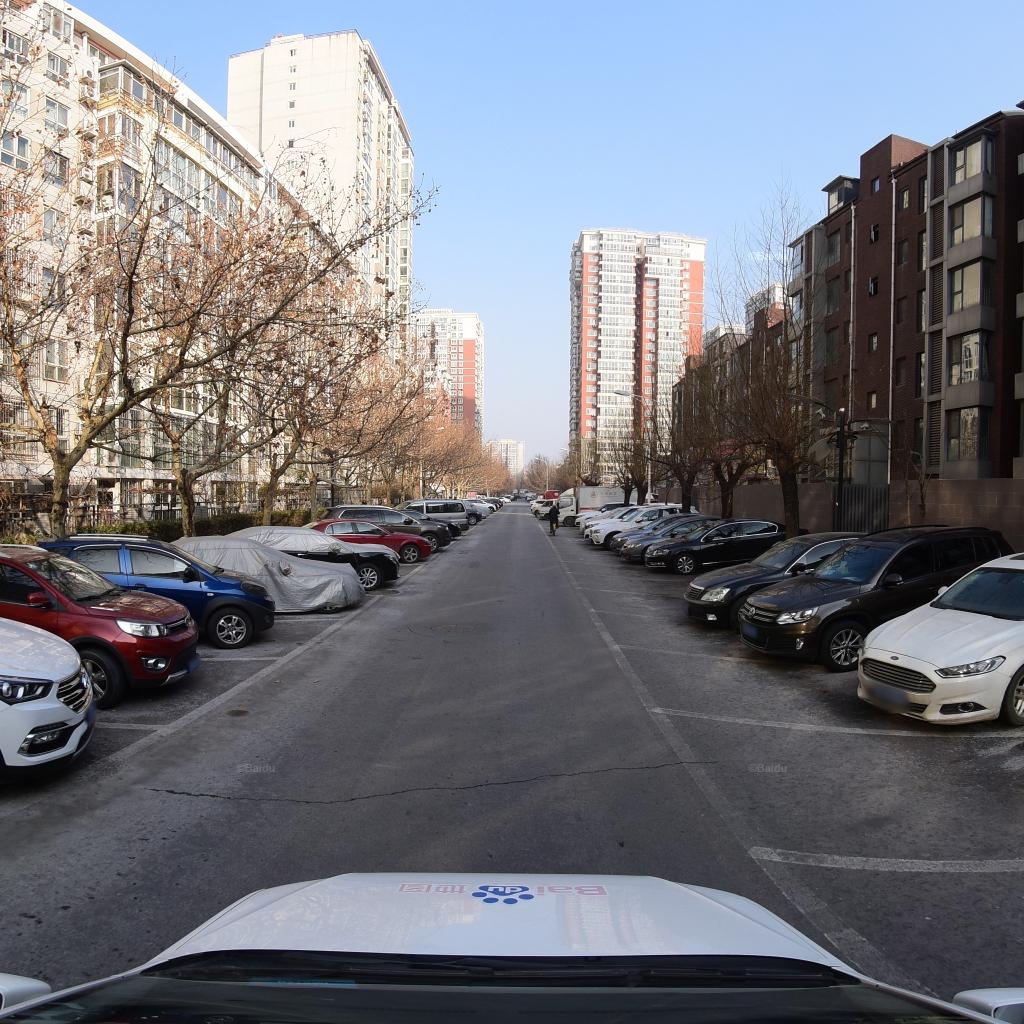
Region: Fengtai
Road damage annotations: transverse crack, manhole cover